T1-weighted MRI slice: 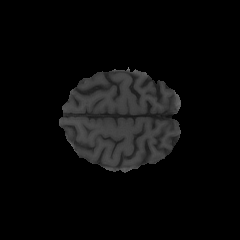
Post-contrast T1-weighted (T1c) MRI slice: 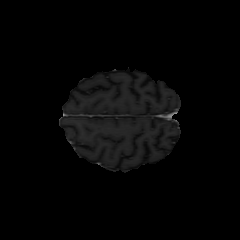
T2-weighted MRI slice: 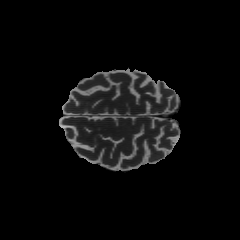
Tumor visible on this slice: no